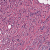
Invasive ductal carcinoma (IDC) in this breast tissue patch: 0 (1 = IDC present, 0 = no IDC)